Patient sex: M
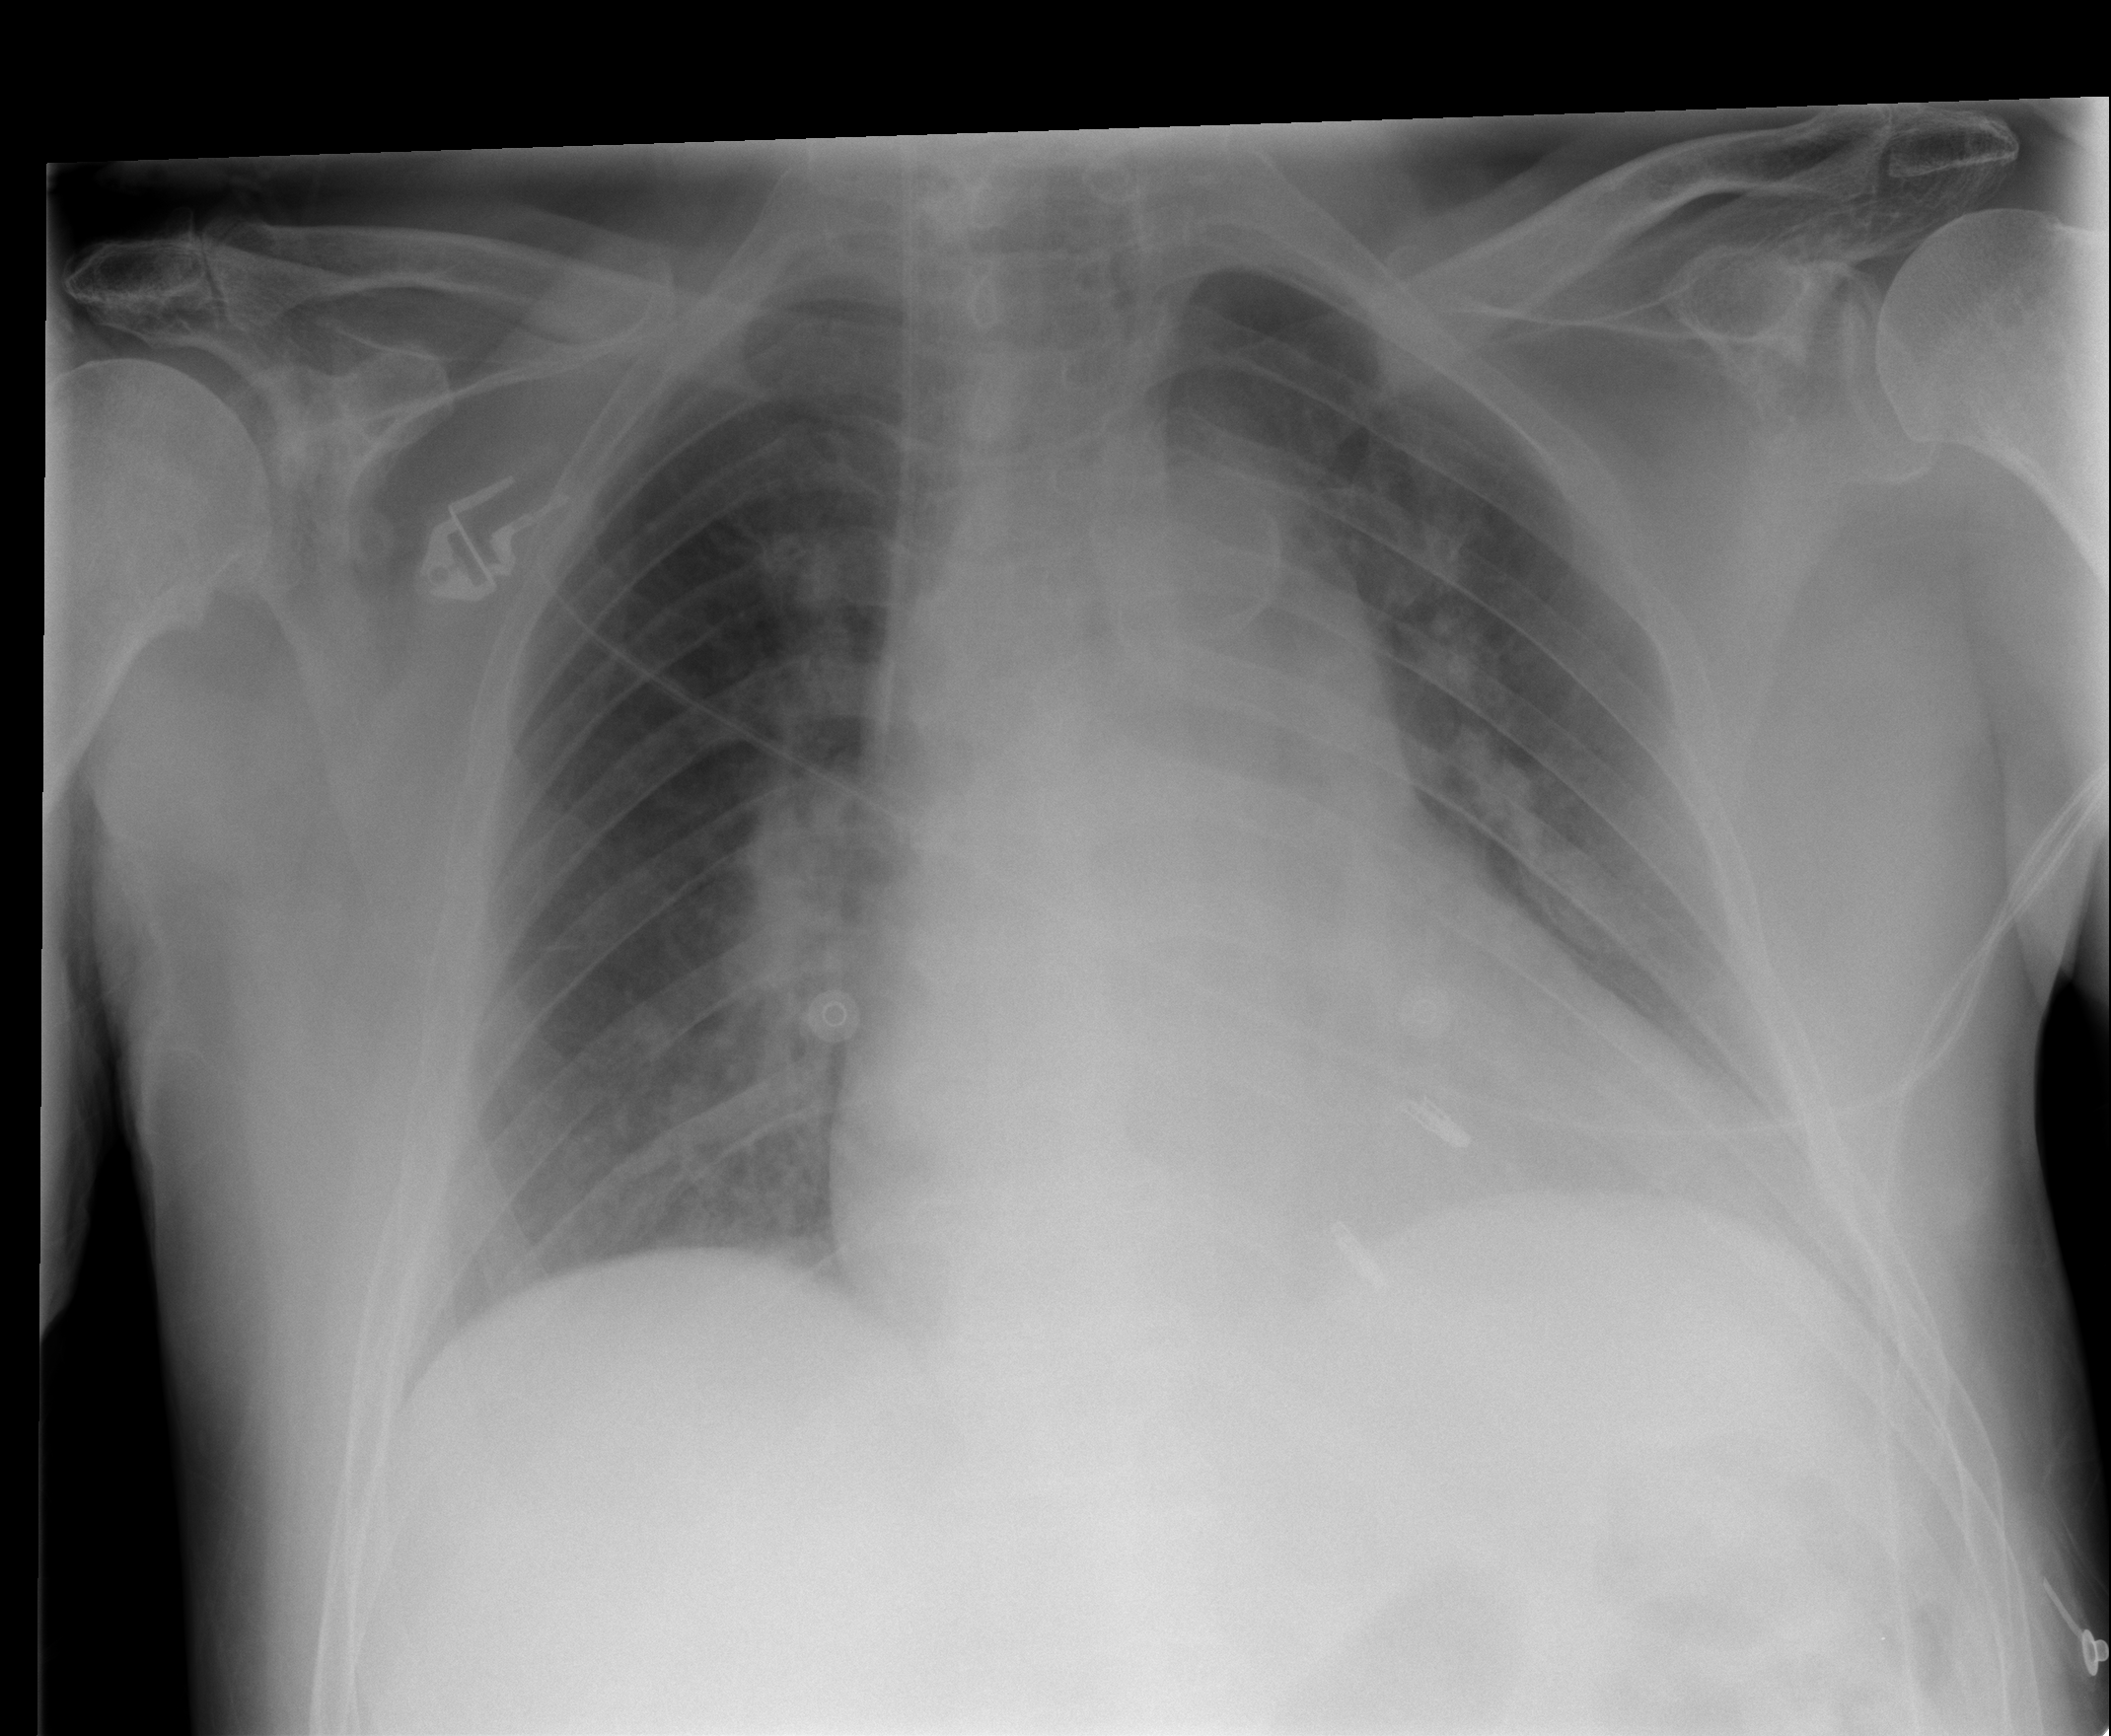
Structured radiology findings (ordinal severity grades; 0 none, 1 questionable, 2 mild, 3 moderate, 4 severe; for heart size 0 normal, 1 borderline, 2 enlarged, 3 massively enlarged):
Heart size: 2
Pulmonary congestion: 2
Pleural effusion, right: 0
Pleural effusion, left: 0
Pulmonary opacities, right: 1
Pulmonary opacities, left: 1
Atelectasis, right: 1
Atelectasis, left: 1